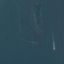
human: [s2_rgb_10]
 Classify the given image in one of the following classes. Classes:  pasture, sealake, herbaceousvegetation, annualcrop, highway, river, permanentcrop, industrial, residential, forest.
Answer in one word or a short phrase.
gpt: SeaLake